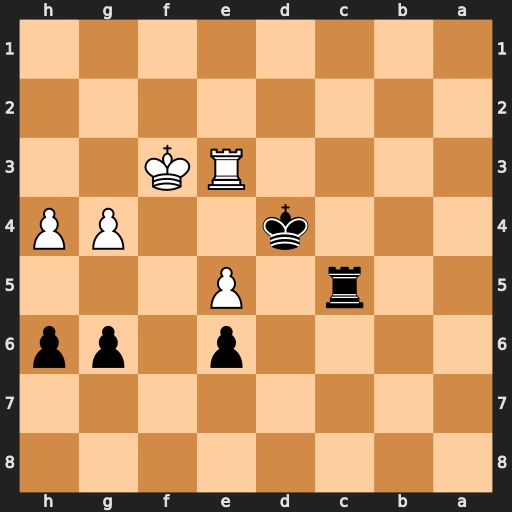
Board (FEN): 8/8/4p1pp/2r1P3/3k2PP/4RK2/8/8
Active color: b
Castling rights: -
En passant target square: -
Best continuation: Rc3 Rxc3 Kxc3